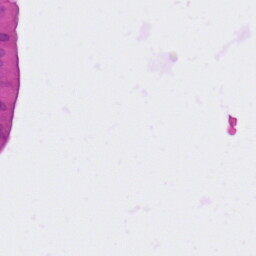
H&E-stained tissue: Colon